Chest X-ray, PA view. Patient: 44 years old, sex M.
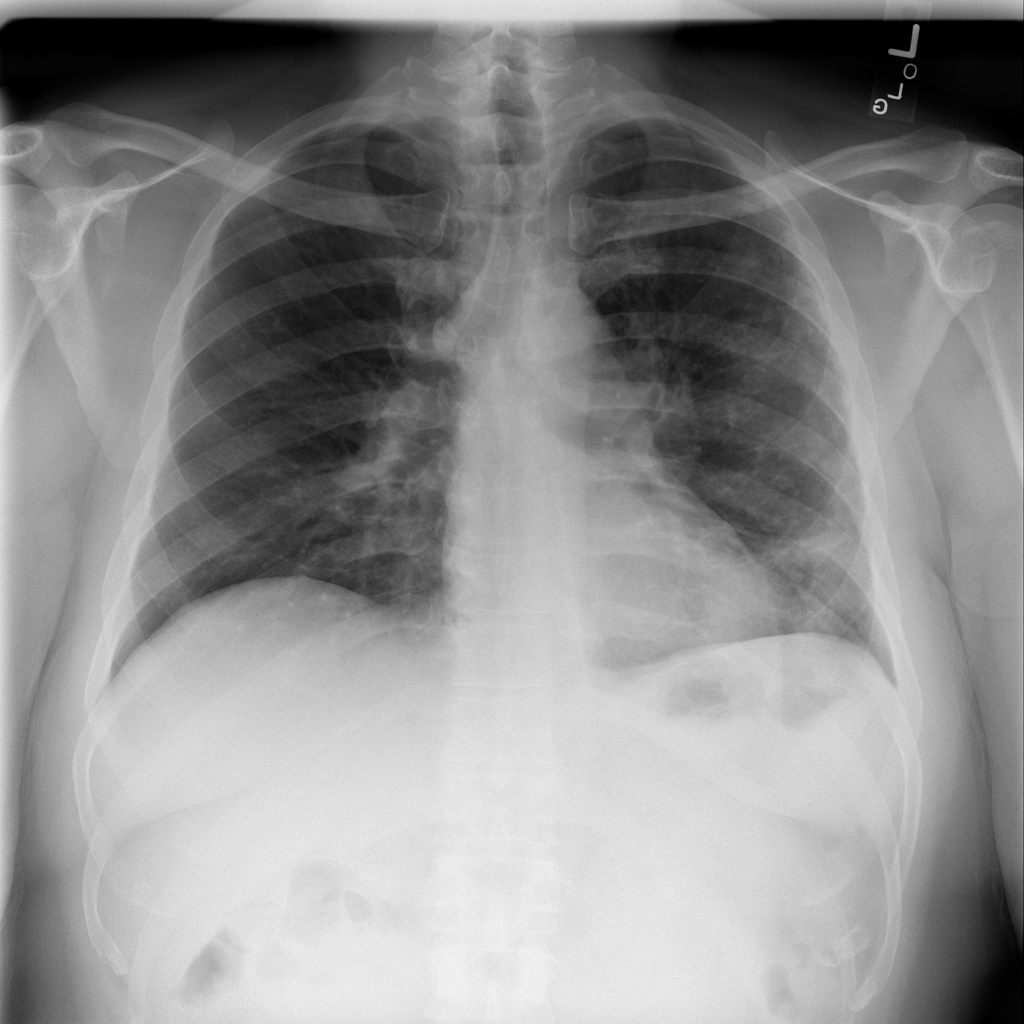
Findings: No Finding